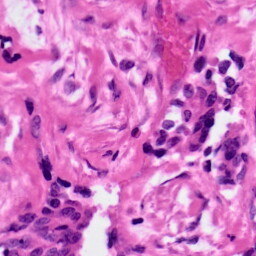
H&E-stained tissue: Ovarian